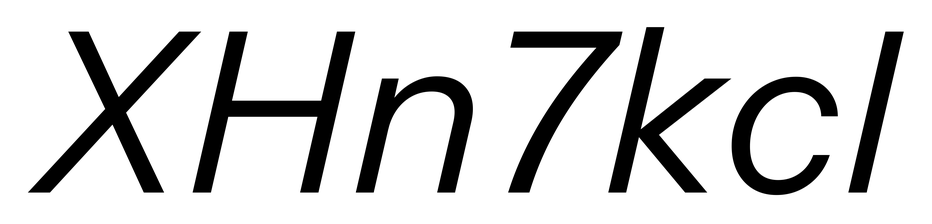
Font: InstrumentSans-Italic_Italic